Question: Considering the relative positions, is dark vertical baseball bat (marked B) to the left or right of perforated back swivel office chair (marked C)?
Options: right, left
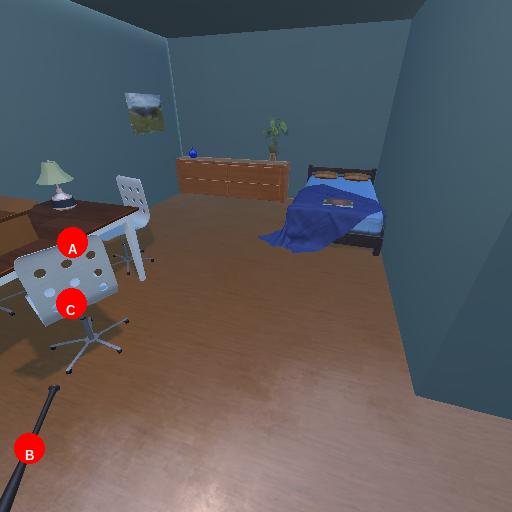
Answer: right